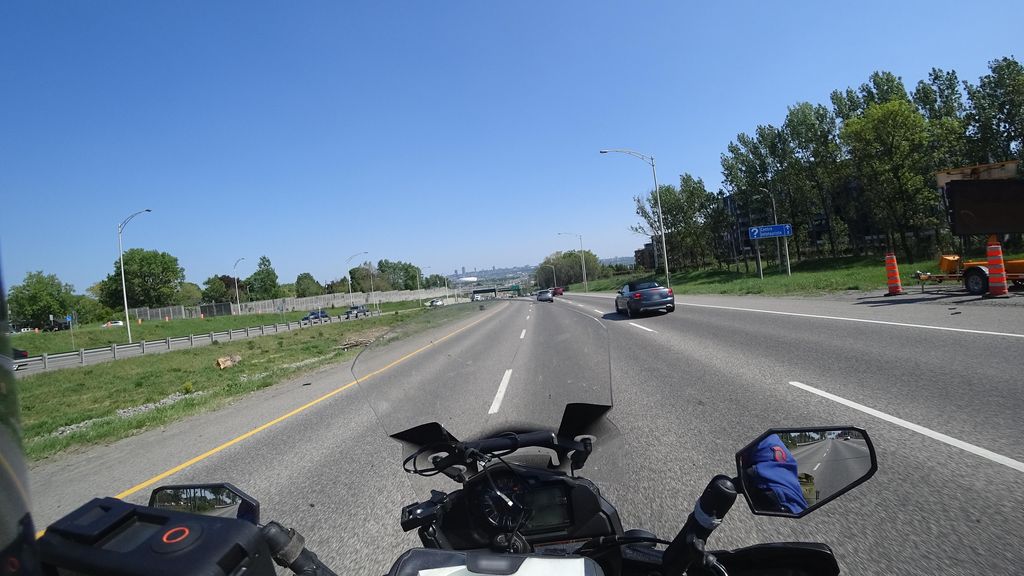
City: quebec_city